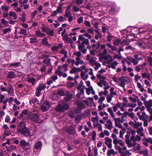
Tumor epithelial tissue: yes
Tumor-associated stroma tissue: yes
Normal tissue: no